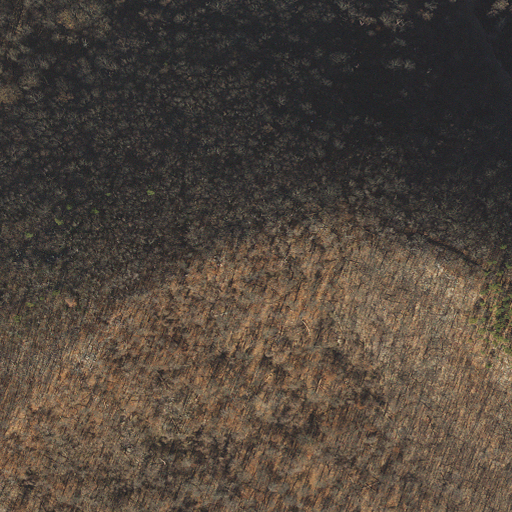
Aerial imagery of mountain in Maryland named Gillians Knob containing only deciduous forest